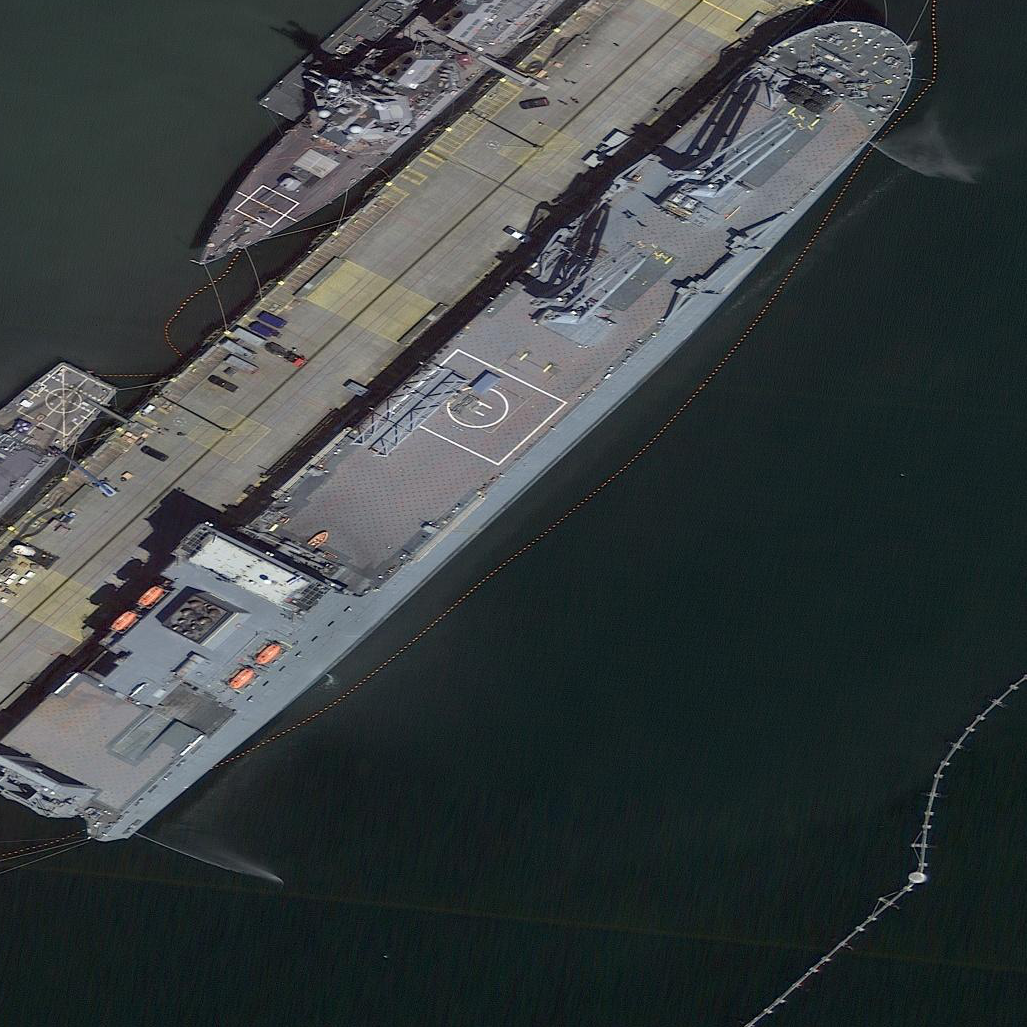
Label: Crane_ship